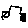
Label: car